Question: Trying to set up loggly with winston, and nothing shows up! I tried a catch-all source group:

And tried a simple info log:
'''
winston = require 'winston'
Loggly = require('winston-loggly').Loggly
winston.add Loggly, {
subdomain: "my-subdomain",
inputToken: "my-input-token-ihawof9ahw3fo9ahwe",
json: true
}
winston.info 'Hello Loggly!'
'''
What could be wrong?
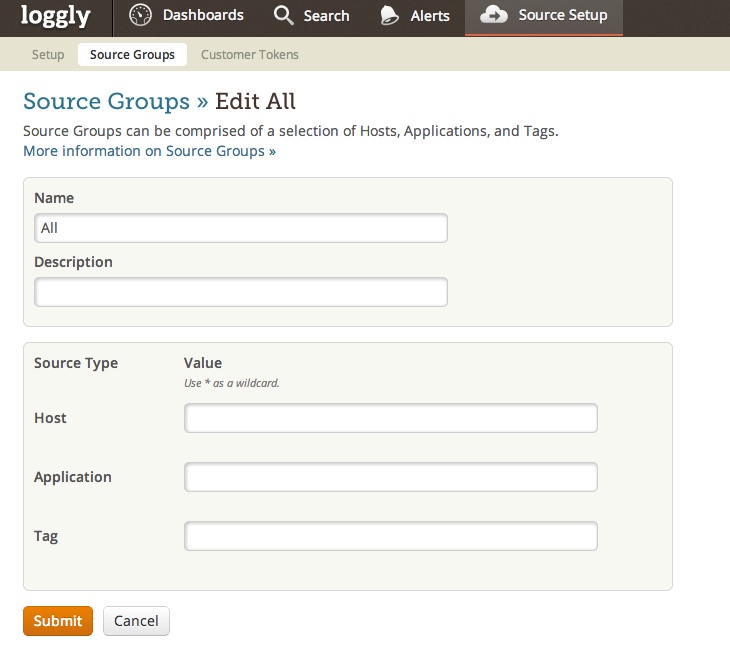
Answer: Loggly released new version - Gen2. Gen2 is not implemented in winston-loggly package yet. After my communication with Loggly Team I found out a solution based on <URL>:
'''
var winston = require('winston');
require('winston-loggly');
var logger = new (winston.Logger)({
transports: [
//new (winston.transports.Console)(),
new (winston.transports.Loggly)({
inputToken: 'mytoken',
subdomain: 'mydomain',
auth: { username: 'myusername', password: 'pswd' },
json: true
})
]
});
Object.defineProperty(logger.transports.loggly.client.config, 'inputUrl', {
value: 'https://logs-01.loggly.com/inputs/',
enumerable: true,
configurable: true
});
logger.info('Hello Loggly!');
'''